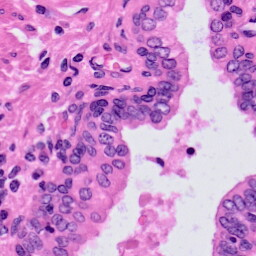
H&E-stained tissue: Prostate